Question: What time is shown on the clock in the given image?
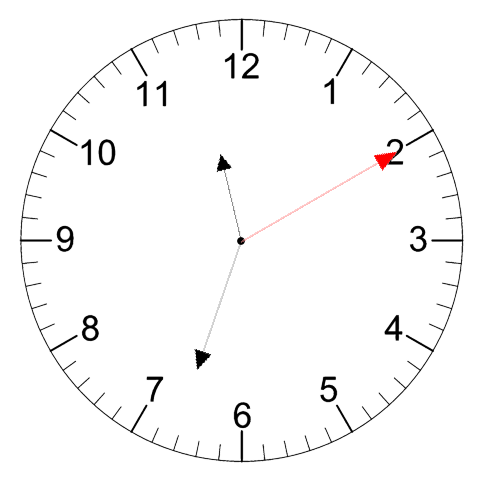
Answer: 11:33:10